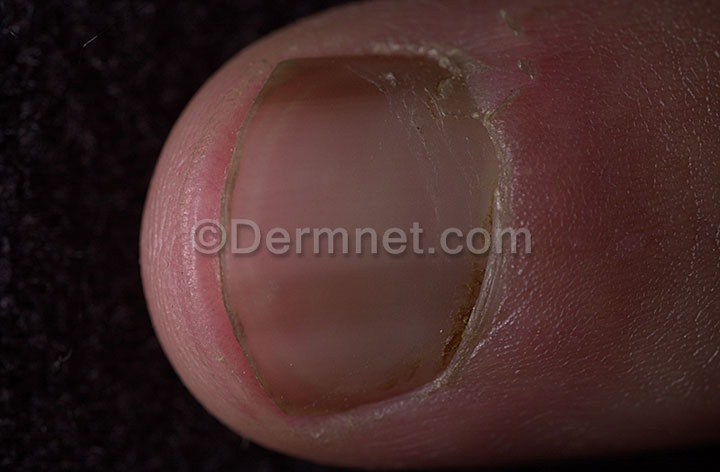
Disease: Nail Fungus and other Nail Disease